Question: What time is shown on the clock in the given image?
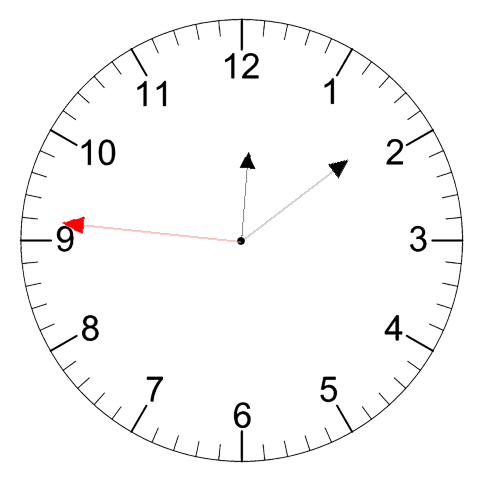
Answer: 12:08:46